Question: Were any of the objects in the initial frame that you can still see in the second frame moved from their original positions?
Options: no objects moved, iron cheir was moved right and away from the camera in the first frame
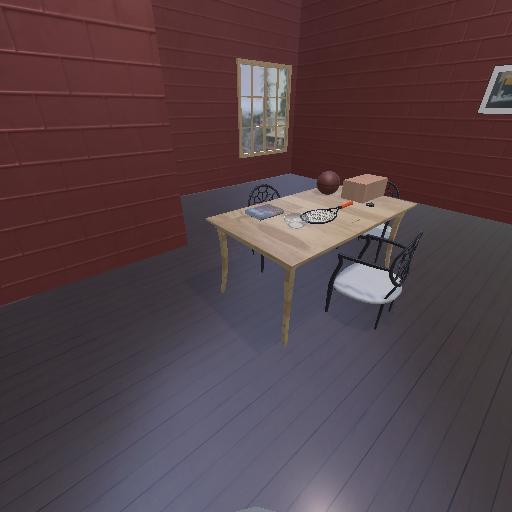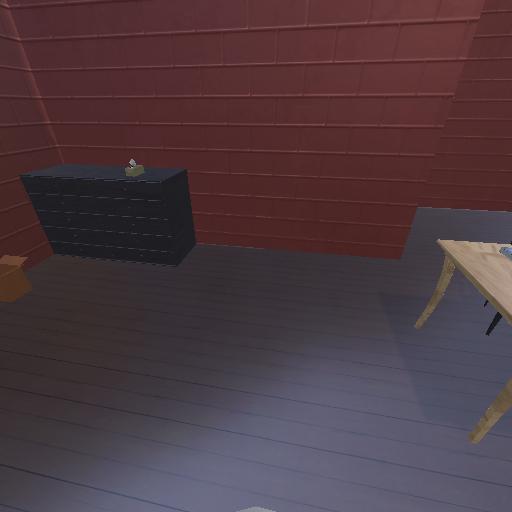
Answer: no objects moved